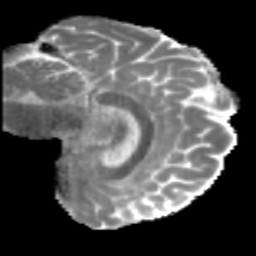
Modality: MD
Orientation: sagittal
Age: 46
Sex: male
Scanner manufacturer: siemens
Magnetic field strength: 3 T
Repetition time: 5 s
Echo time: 0.092 s